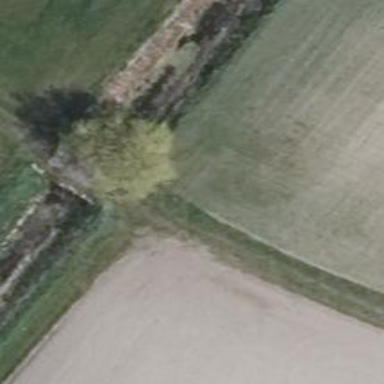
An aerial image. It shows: Deciduous broadleaved tree.